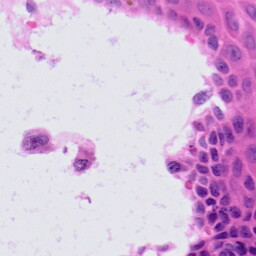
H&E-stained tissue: Skin